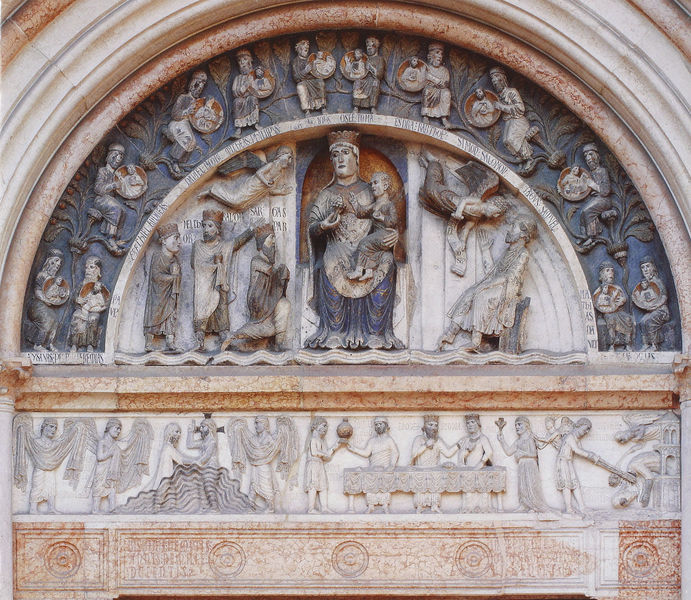
Titel: Fassadenskulptur
Standort: Parma, Baptisterium (EU - I - Emilia-Romagna)
Schlagwörter: blau, wasser, schmuck, tisch, haus, kind, krone, engel, relief, bogen, fassade, könig, gefäss, portal, jesus, könige, taufe, maria, madonna, heiligen drei könige, tauf